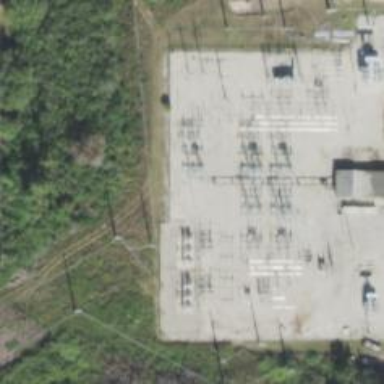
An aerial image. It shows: Switch used for power control.